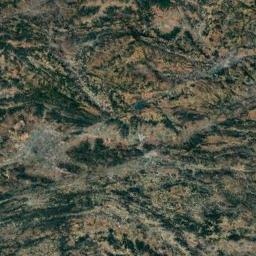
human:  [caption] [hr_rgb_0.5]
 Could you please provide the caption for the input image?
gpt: The folded mountain has a continuous series of rugged mountains and is covered with some vegetation .

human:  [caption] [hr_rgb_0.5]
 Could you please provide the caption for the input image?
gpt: Many trees are on the mountain .

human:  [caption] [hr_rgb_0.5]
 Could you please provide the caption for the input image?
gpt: The mountain is consist of the bare land .

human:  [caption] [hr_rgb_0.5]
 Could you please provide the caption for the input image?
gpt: Thirty percent of the area on this mountain is covered by vegetation .

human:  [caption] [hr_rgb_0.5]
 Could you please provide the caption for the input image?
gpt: There are many green ravines on the mountain .